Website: bh-photo
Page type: billing-address
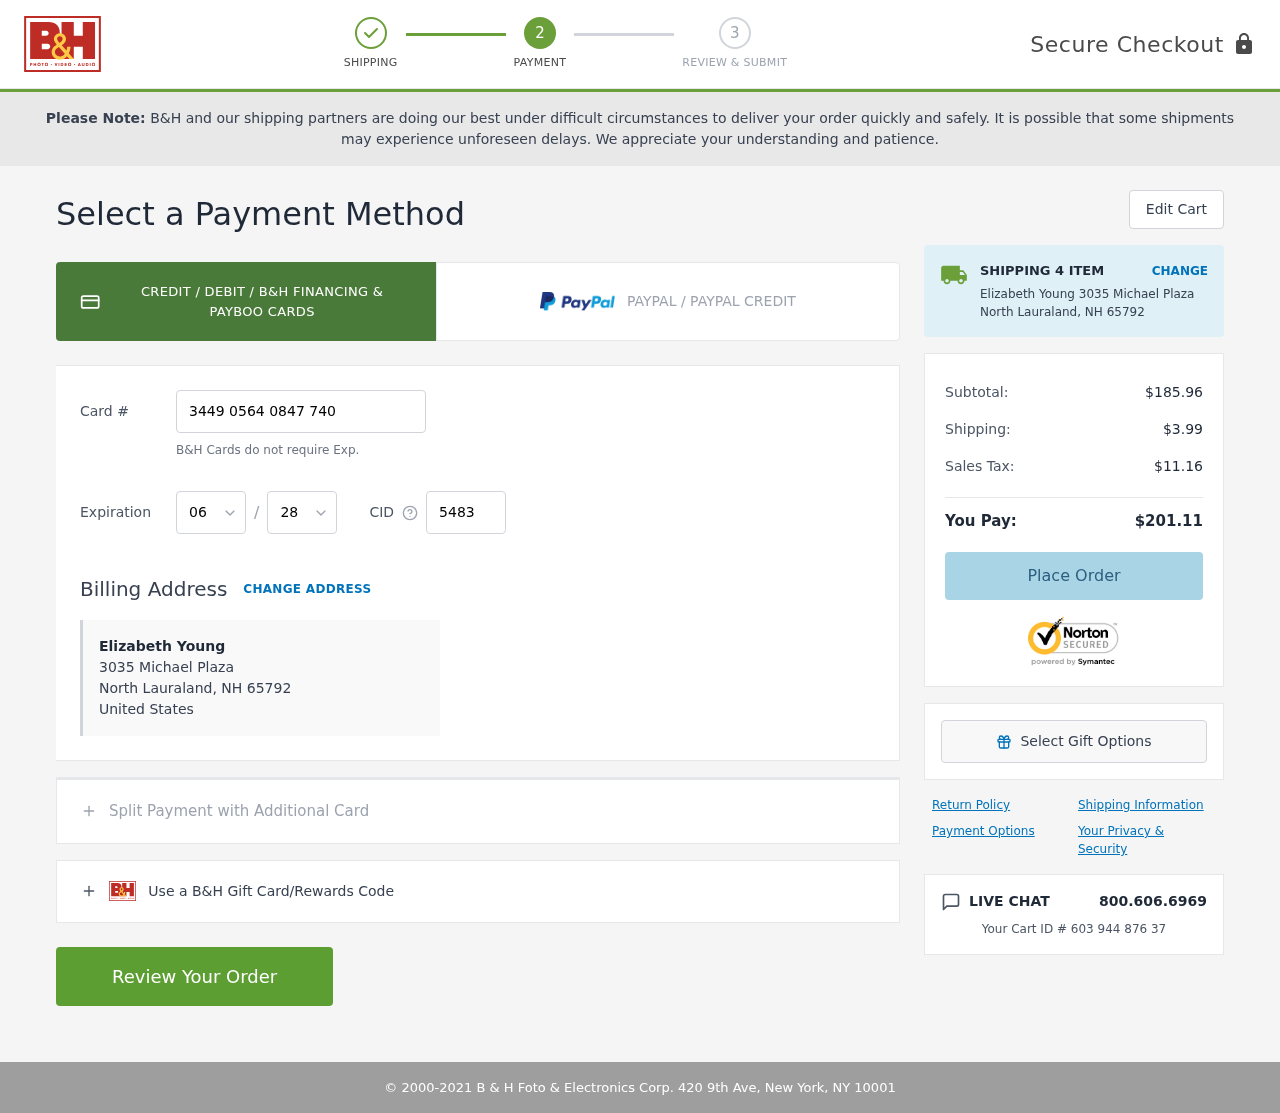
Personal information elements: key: PII_CARD_CVV
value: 5483
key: PII_CARD_EXPIRY_MONTH
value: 06
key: PII_CARD_EXPIRY_YEAR
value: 28
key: PII_CARD_NUMBER
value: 3449 0564 0847 740
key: PII_CITY
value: North Lauraland
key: PII_COUNTRY
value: United States
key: PII_FULLNAME
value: Elizabeth Young
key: PII_POSTCODE
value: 65792
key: PII_STATE_ABBR
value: NH
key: PII_STREET
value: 3035 Michael Plaza
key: PII_FULLNAME2
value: Elizabeth Young
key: PII_CITY_STATE
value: North Lauraland, NH
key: PII_POSTCODE_FULL
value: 65792
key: PII_POSTCODE_NUMERIC
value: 65792
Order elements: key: ORDER_NUM_ITEMS
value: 4
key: ORDER_SUBTOTAL
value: $185.96
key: ORDER_SHIPPING_COST
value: $3.99
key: ORDER_TAX
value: $11.16
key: ORDER_TOTAL
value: $201.11
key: ORDER_ID
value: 603 944 876 37